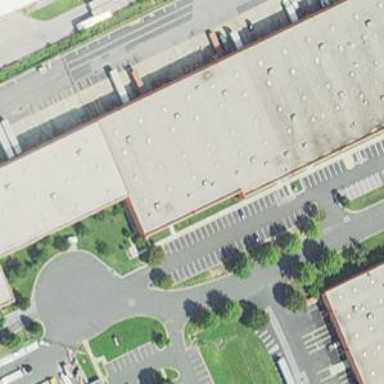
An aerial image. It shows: Commercial building.